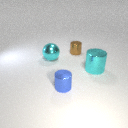
small blue metal cylinder in front of large cyan metal cylinder